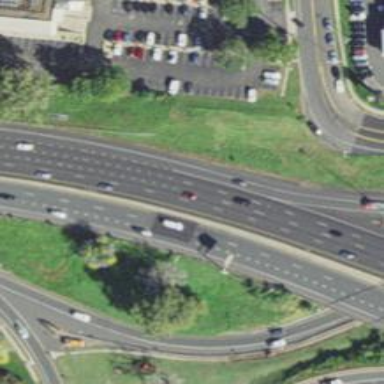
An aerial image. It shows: Asphalt motorway.